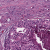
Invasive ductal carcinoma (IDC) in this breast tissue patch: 1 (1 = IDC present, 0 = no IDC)